Field crop: tomato
Growth stage: 2
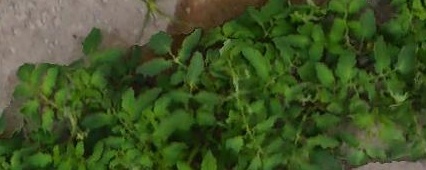
Species: tomato